Question: I am trying to populate bookmarks on word template file(.dot) using Powerbuilder 12.5
Not all the bookmarks are populated.I see like some bookmarks are not getting populated.

Code
'''
ObjWord=create OLEOBject
Objword.connectToNewObject("Word.application")
objword.Documents.add("path to file.dot")
count=objWord.ActiveDocument.Bookmarks.Count
for ll_bookmark =1 to count
ls_bookmark=objword.ActiveDocument.bookmarks[ll_bookmark].name
objword.selection.goto(TRUE,0,0,ls_bookmark)
objword.selection.typetext('May 2014')
next
'''
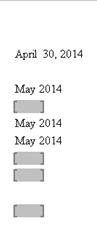
Answer: Updating @Mike's Answer.
My template had form fields and that is the reason the bookmarks were not updating.After changing all the fields to simple bookmarks the issue is resolved.
Thanks Mike.